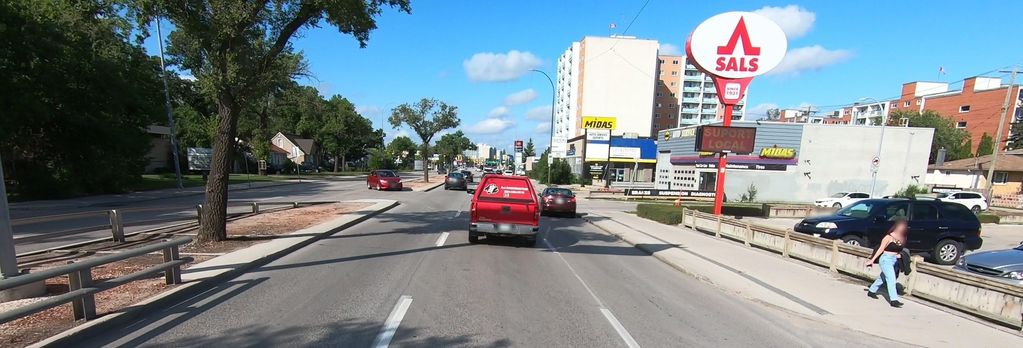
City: winnipeg